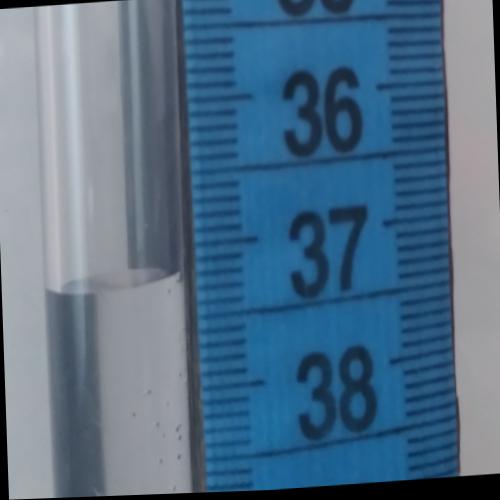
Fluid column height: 37.2 cm